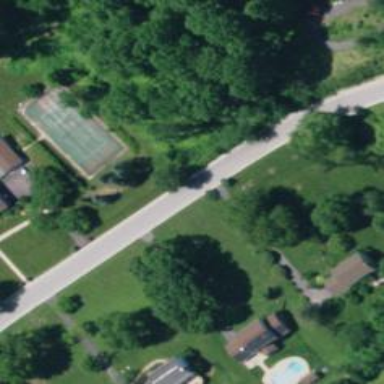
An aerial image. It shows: Residential road.